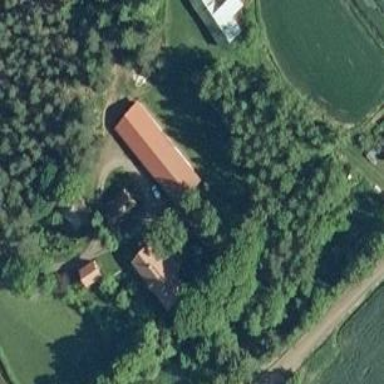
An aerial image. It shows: Farm.